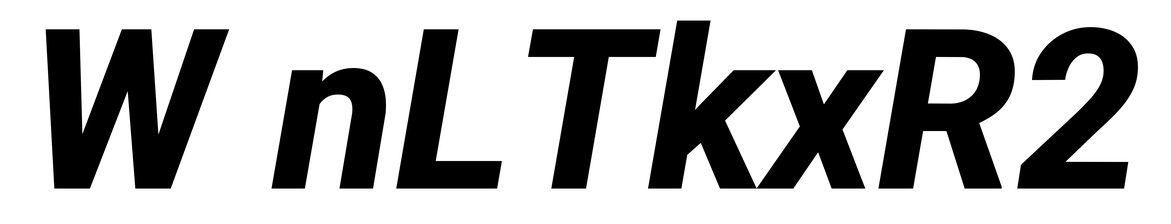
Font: Roboto-Italic_ExtraBold_Italic